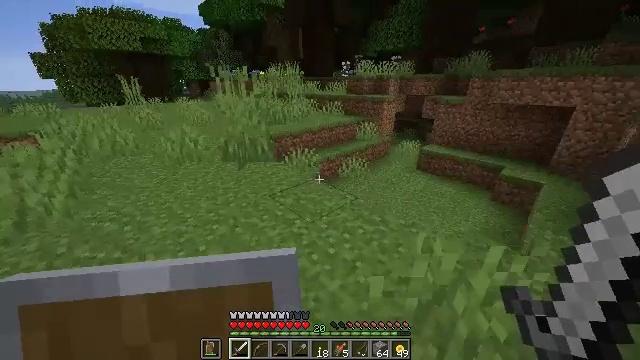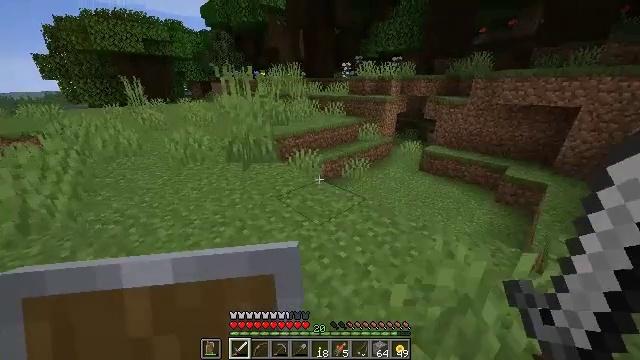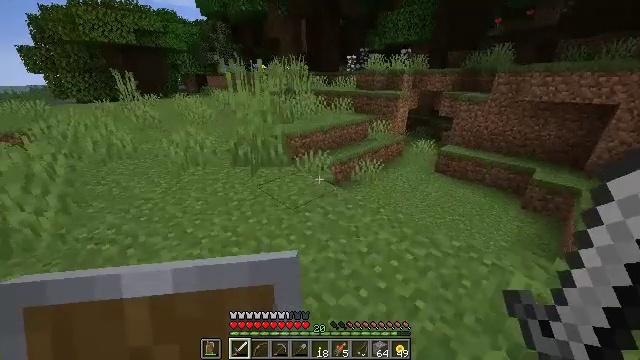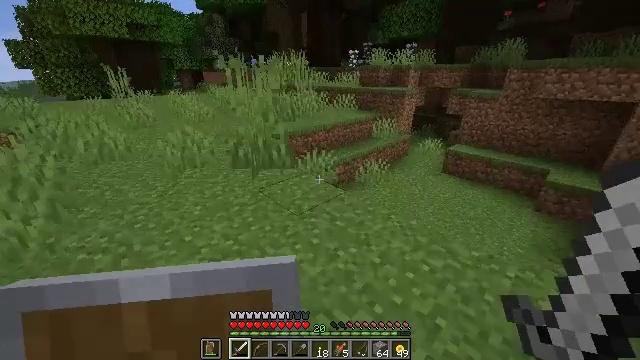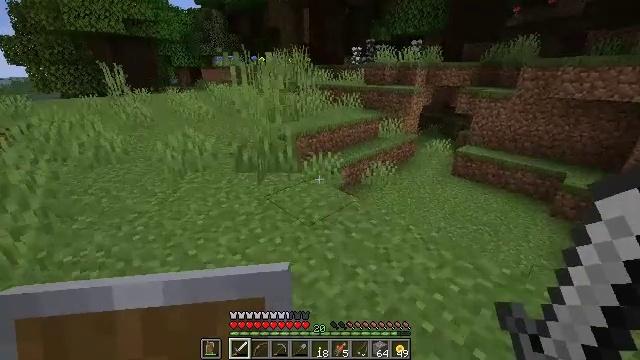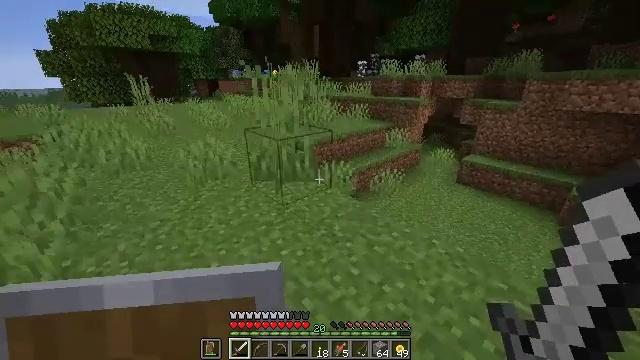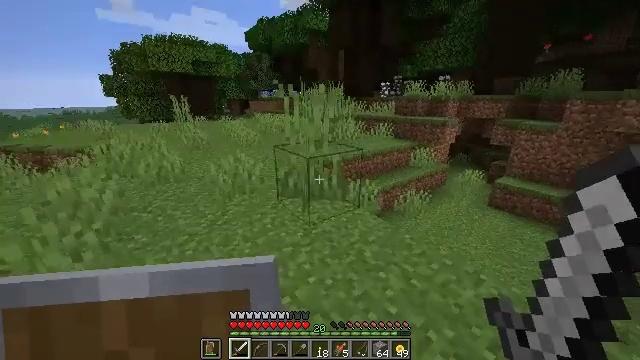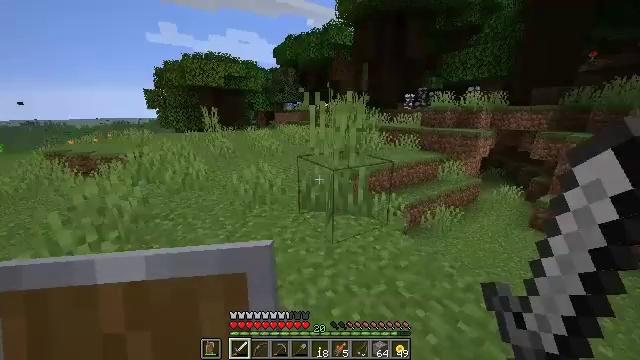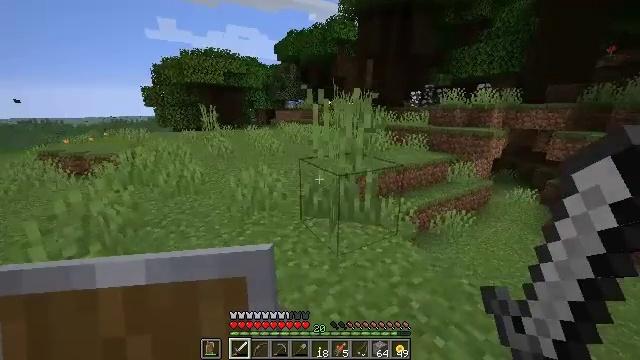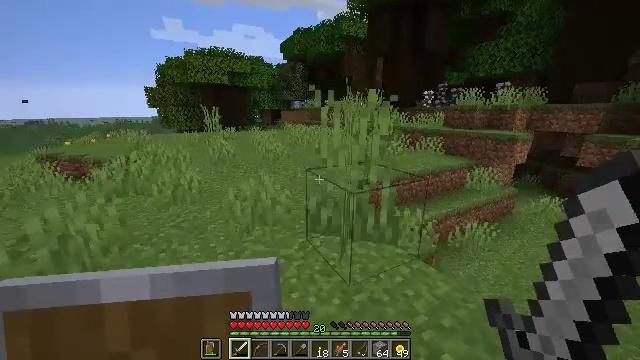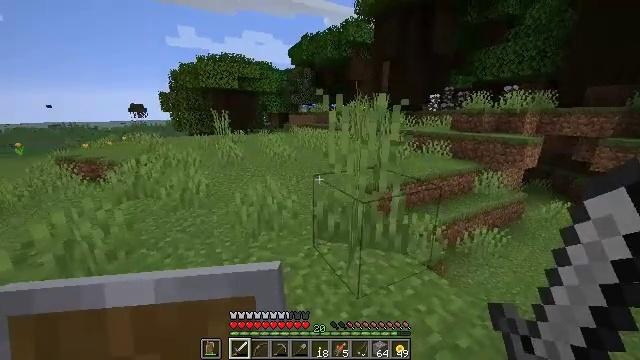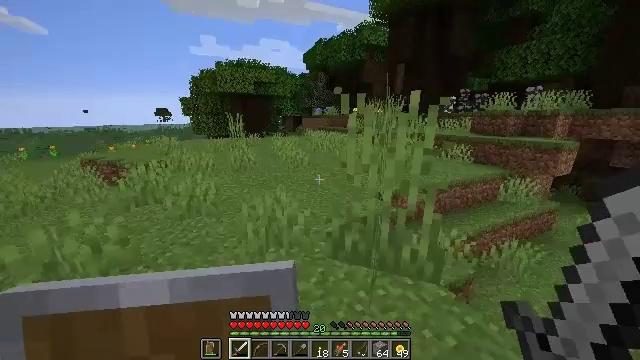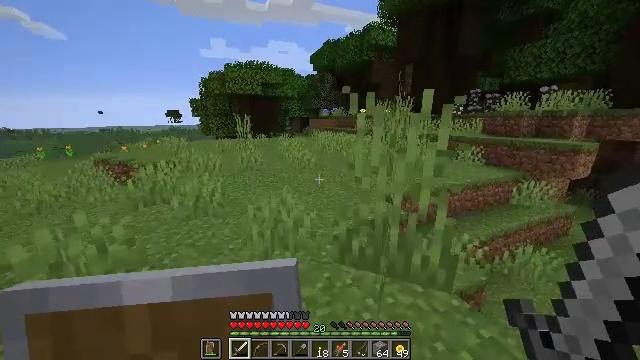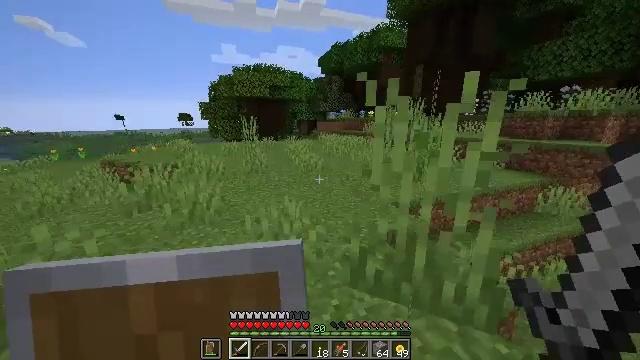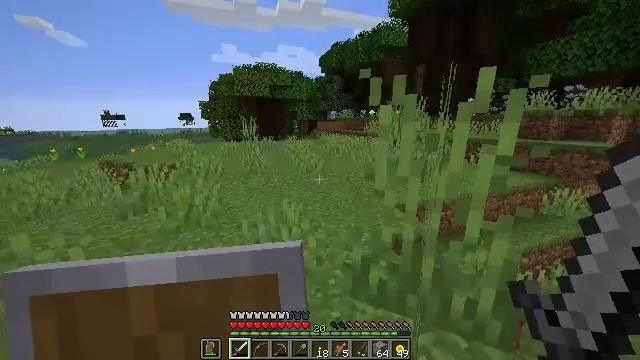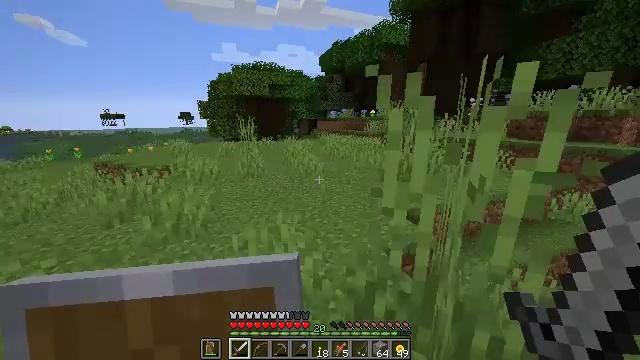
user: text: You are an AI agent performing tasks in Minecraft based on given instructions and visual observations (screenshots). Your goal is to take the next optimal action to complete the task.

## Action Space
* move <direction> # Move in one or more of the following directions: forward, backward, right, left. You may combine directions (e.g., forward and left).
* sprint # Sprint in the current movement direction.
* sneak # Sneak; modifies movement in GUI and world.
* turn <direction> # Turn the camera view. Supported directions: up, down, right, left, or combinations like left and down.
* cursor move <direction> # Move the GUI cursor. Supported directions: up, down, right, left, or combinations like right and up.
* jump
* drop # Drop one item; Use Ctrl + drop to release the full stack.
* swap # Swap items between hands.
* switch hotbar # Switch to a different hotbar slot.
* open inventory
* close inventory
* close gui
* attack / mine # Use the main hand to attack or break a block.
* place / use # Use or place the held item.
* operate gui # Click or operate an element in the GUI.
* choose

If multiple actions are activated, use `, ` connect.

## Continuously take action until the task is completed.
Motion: motion action
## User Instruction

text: Pick the peony from the grass.
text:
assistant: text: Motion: move forward and move left
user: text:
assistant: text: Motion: move forward and move left
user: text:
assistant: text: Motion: move forward and move left
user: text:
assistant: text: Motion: move forward and move left
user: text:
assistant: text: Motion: move forward and move left, turn left
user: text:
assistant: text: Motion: move forward, turn left and up
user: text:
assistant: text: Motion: move forward, turn left and up
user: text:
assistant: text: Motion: move forward, sprint
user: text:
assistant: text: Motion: move forward, sprint, turn left
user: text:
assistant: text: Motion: move forward, turn left
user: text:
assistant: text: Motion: move forward, turn left
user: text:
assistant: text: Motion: move forward, turn left
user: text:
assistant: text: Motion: move forward, turn left
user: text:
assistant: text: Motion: move forward
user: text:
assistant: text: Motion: move forward
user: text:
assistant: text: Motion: move forward
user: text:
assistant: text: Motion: move forward
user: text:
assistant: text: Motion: move forward
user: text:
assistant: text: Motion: move forward
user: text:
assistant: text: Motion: move forward
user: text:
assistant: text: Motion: move forward
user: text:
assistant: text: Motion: move forward
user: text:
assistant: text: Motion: move forward, turn right and up
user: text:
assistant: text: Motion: move forward, turn right and up
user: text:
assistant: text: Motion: move forward, turn right and up
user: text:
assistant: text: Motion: move forward, turn right
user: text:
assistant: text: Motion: move forward
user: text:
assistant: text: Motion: move forward
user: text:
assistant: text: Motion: move forward, turn right
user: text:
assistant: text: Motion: move forward, turn right and up